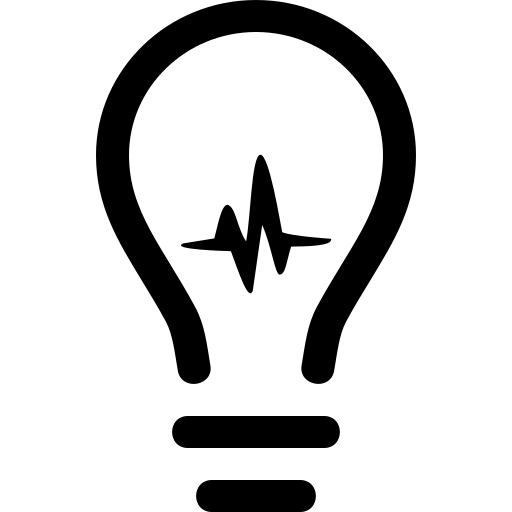
Tags: icon, FontAwesome, fa-icon, brand, medapps